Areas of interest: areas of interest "Soccer Field"
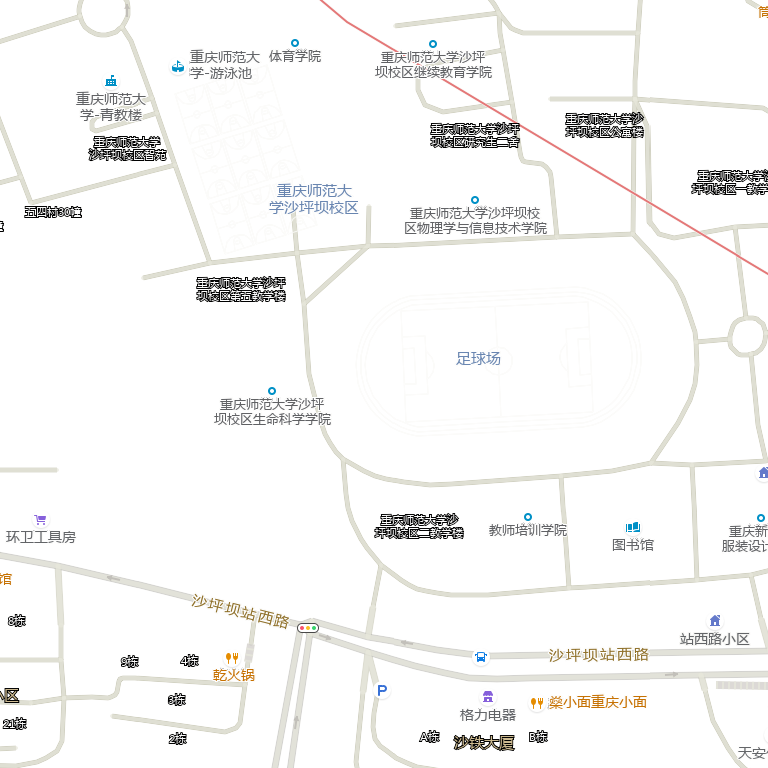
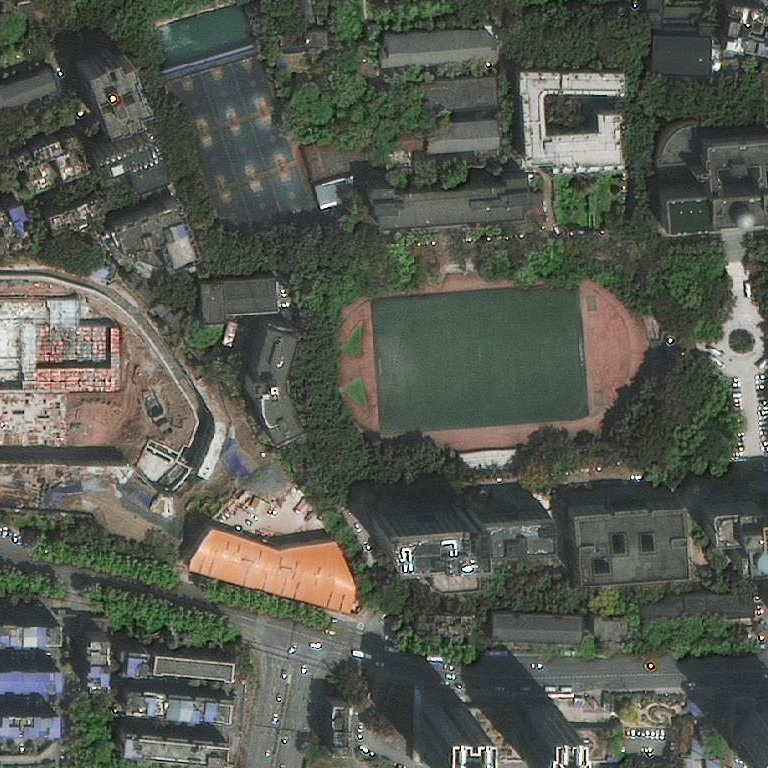